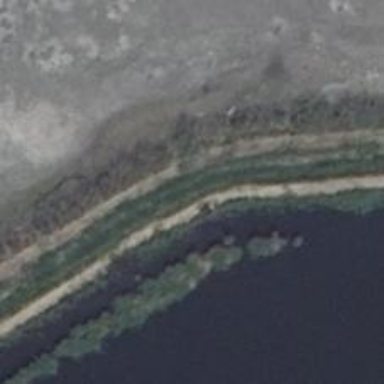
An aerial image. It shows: Grassy path with embankment.